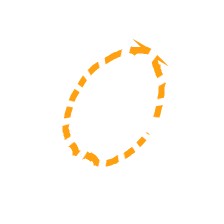
Shape: circle